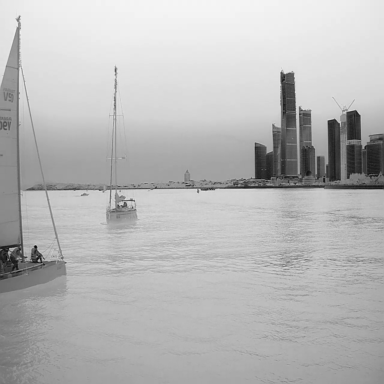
There are two sailboats in the infrared image.